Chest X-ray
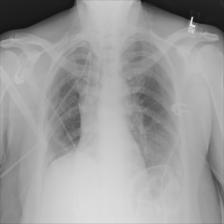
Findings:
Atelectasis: negative
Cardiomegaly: negative
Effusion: negative
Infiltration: negative
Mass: negative
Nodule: negative
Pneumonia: negative
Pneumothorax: negative
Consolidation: negative
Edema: negative
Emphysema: positive
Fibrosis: negative
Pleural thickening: negative
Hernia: negative